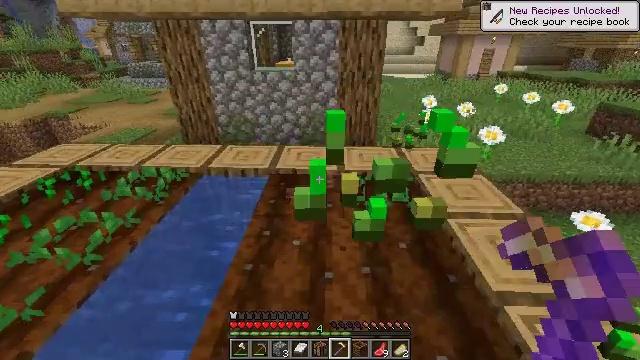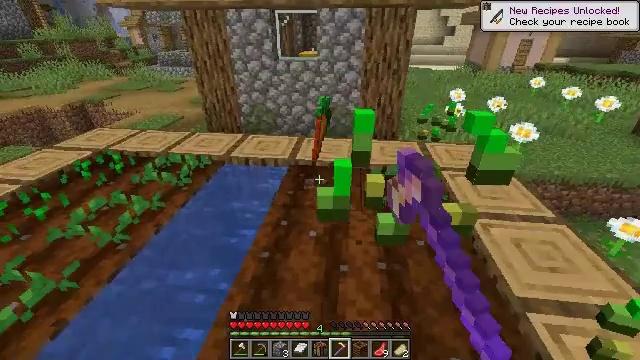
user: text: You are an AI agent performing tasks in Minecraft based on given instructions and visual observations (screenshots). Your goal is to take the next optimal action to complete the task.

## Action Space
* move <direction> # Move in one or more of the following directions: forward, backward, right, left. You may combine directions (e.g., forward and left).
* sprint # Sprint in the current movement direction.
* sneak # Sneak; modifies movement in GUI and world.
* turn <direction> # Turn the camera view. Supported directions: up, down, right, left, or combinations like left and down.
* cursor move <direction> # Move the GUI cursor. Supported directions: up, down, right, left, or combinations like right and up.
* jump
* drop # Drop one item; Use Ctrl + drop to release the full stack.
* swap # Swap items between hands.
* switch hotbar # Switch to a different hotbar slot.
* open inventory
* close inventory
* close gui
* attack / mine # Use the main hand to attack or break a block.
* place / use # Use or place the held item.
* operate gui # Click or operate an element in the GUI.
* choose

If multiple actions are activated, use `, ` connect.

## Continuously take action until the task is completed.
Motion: motion action
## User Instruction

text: Collect potatoes from the garden.
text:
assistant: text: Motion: turn left and down, attack / mine
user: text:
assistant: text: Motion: turn left, attack / mine